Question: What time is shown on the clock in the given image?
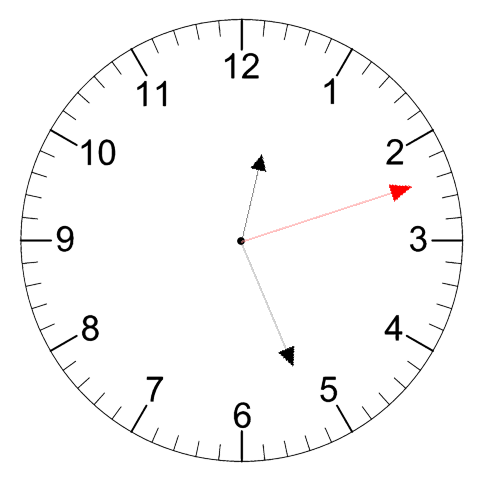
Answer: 12:26:12